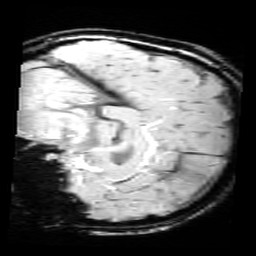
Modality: SWI
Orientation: sagittal
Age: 12
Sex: male
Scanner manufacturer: siemens
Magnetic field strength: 3 T
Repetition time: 0.027 s
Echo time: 0.02 s